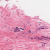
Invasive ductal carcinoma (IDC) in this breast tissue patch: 0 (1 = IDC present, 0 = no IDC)